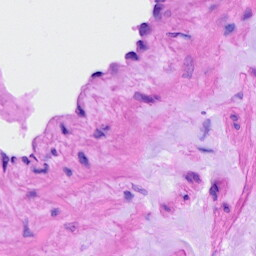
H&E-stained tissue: Ovarian